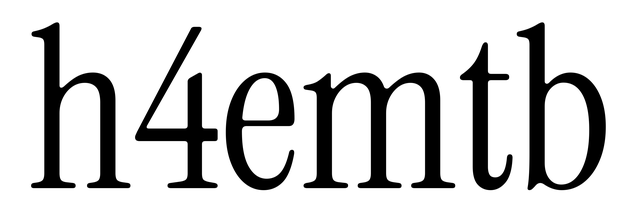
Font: InstrumentSerif-Regular